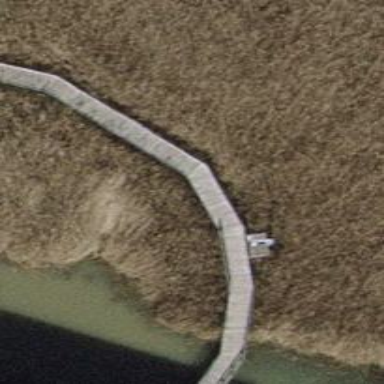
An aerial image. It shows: Footway road that goes over boardwalk bridge.